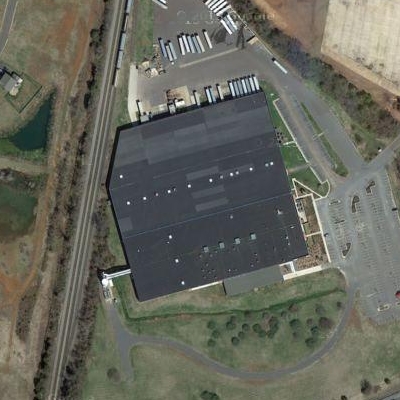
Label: Industry